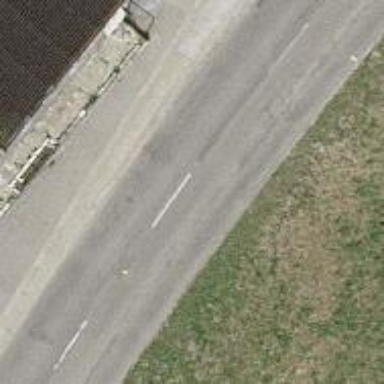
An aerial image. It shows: Tertiary road.